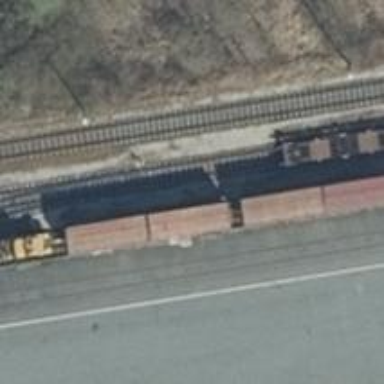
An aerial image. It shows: Railway switch.